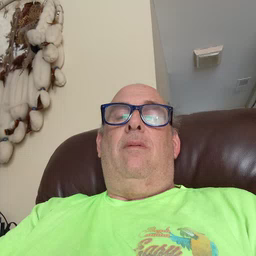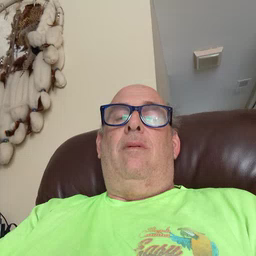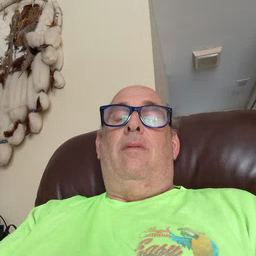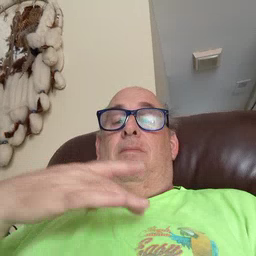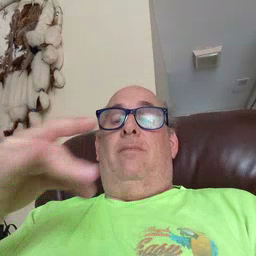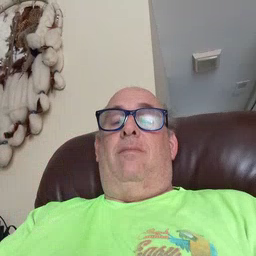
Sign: like